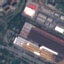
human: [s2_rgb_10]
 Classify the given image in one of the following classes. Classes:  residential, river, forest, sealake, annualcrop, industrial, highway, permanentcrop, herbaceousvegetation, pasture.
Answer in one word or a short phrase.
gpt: Industrial